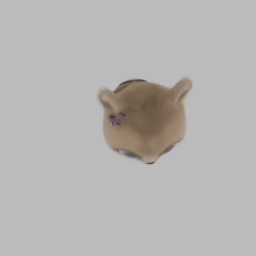
Label: animals